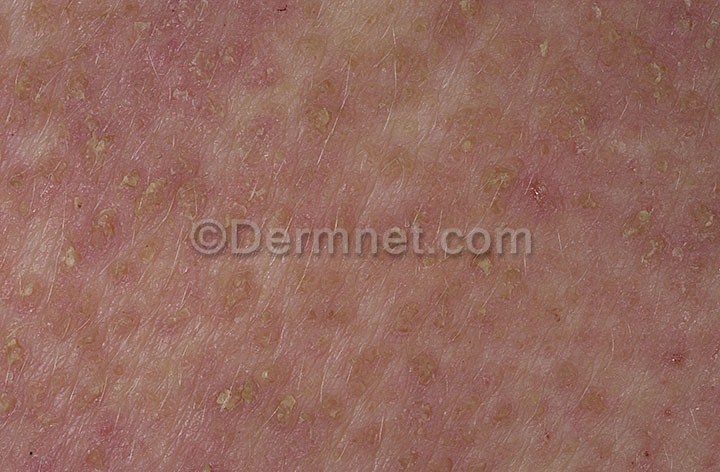
Disease: Bullous Disease Photos